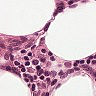
Metastatic tissue present: no